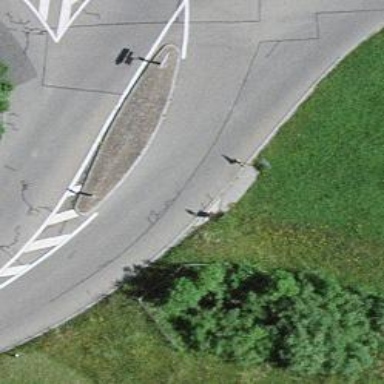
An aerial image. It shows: Bus stop with platform for public transport.